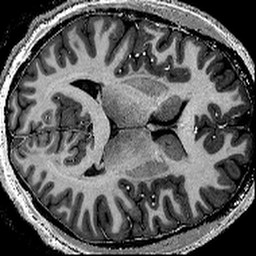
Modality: T1w
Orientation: axial
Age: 28
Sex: male
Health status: healthy
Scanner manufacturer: siemens
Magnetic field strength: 9.4 T
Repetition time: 6 s
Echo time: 0.003 s